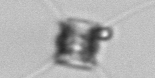
Label: Chaetoceros_similis